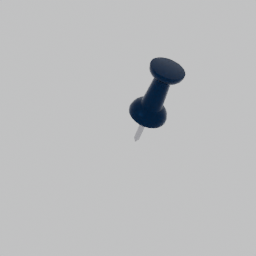
Label: tools